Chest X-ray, PA view. Patient: 18 years old, sex F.
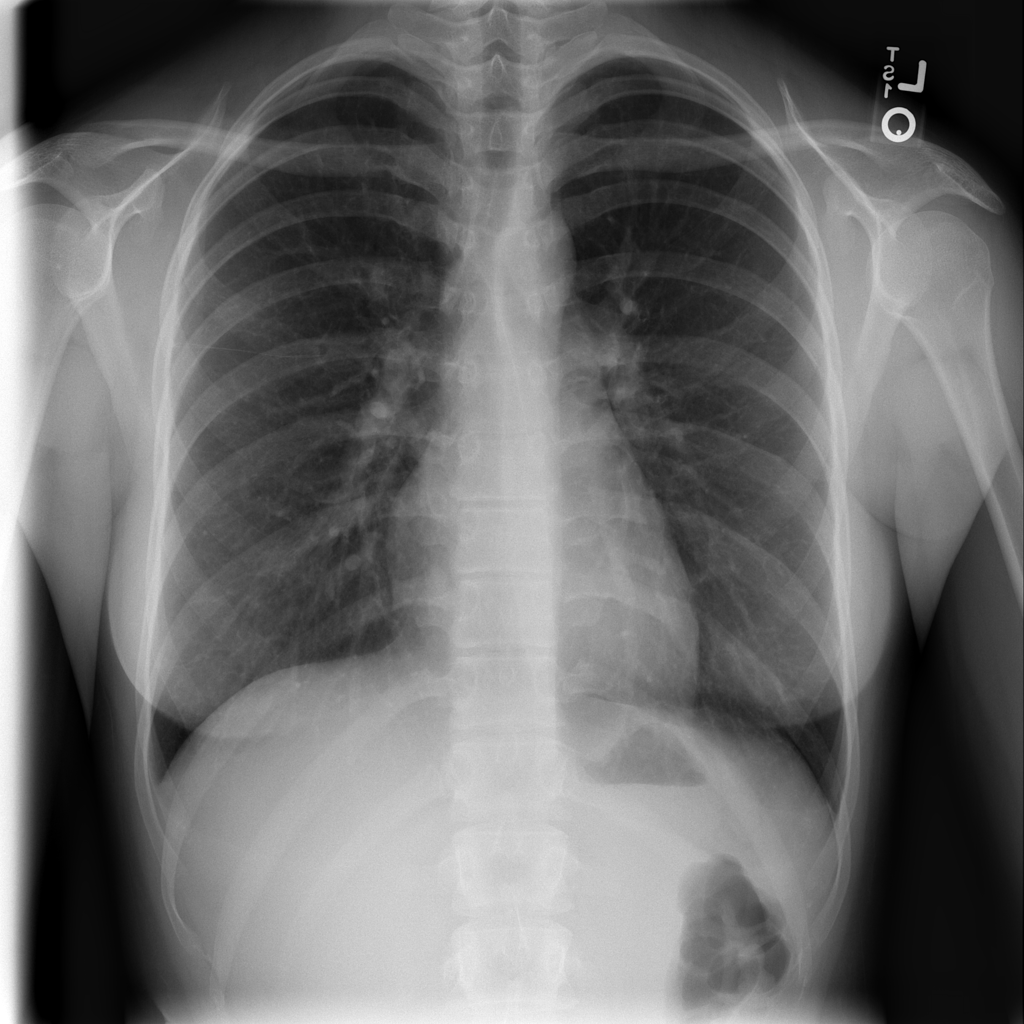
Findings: No Finding